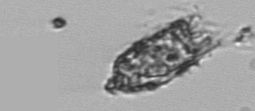
Label: Tintinnopsis